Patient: sex M, age 37
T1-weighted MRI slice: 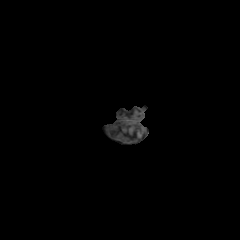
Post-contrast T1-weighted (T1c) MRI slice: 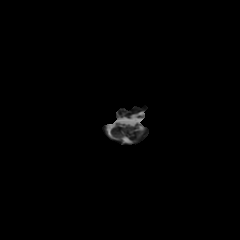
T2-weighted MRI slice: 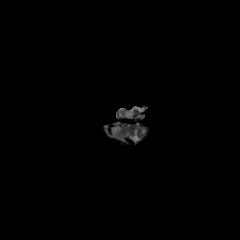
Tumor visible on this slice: yes
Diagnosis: Astrocytoma, IDH-mutant
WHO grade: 2